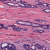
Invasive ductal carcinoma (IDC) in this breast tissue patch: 1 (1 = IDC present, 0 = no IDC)